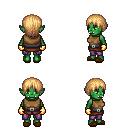
a pixel art fantasy rpg character, female body template, orc, green skin, leather chest armor, magenta pants, light blonde plain hairstyle, gold gloves, brown slippers, four views (front, back, left, right), 2x2 character sprite sheet, small pixel art, hard edges, no anti-aliasing